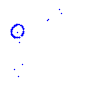
Particle: proton